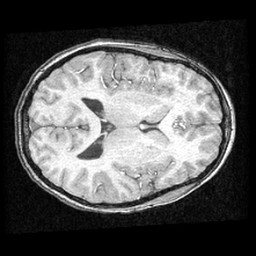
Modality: T1w
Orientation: axial
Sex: female
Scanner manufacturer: ge
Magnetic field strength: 1.5 T
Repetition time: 21 s
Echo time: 0.008 s